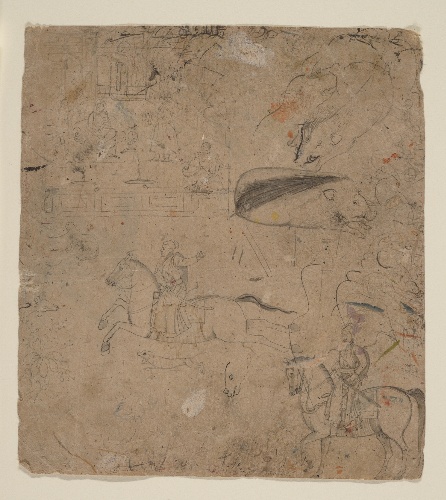
Artist: Pandit Seu|Manaku
Artist bio: Indian|Indian, active ca. 1725–60
Date: late 18th century
Object type: Drawing
Classification: Paintings
Medium: Ink on paper
Culture: India (Pahari Hills, Guler)
Dimensions: Image (sight): 6 1/4 x 5 5/8 in. (15.9 x 14.3 cm)
Department: Asian Art
Credit line: Gift of Subhash Kapoor, in memory of his parents, Smt Shashi Kanta and Shree Parshotam Ram Kapoor, 2008
Accession year: 2008
Repository: Metropolitan Museum of Art, New York, NY
Tags: Horses|Palaces|Boars